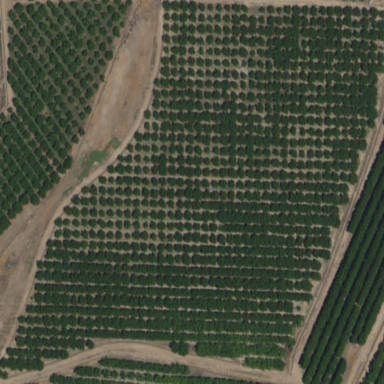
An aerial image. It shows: Orchard.